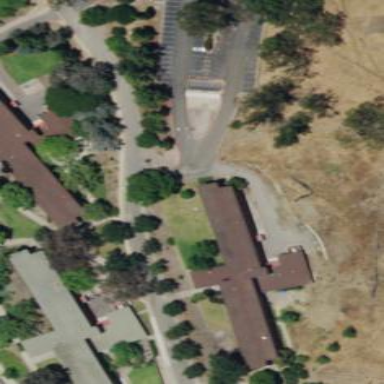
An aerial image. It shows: Dormitory building.